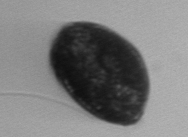
Label: Prorocentrum